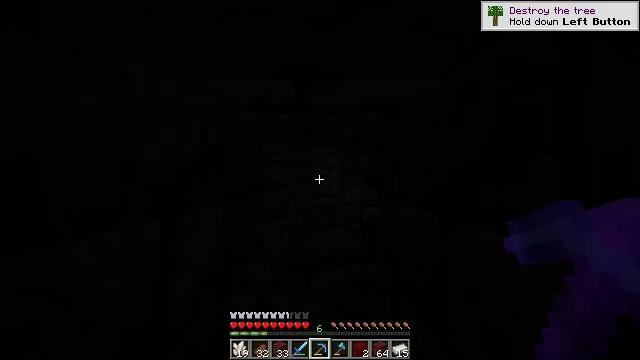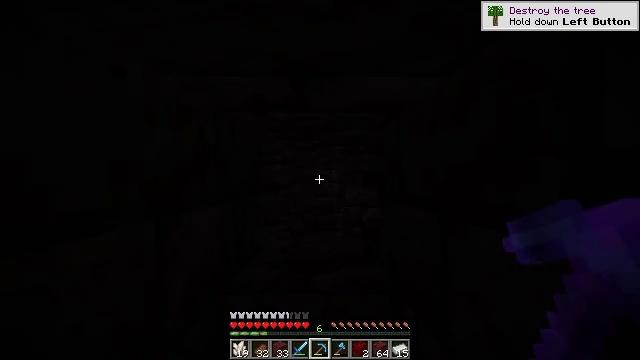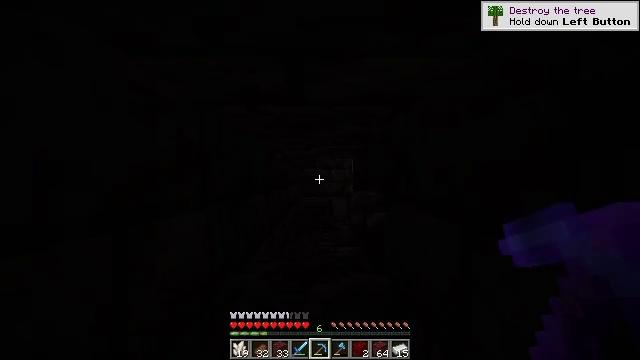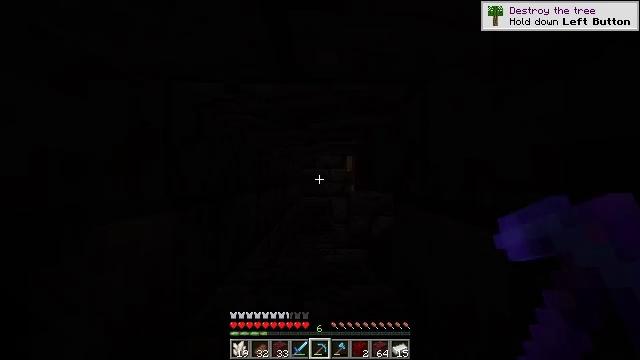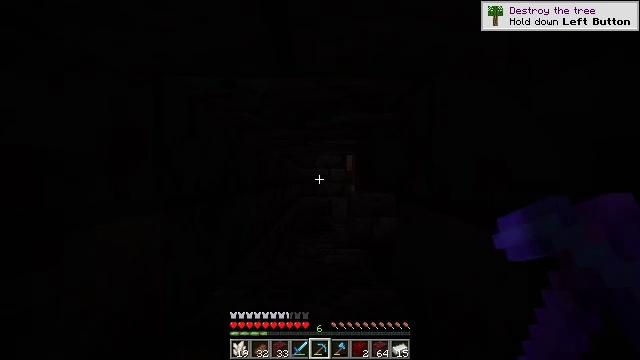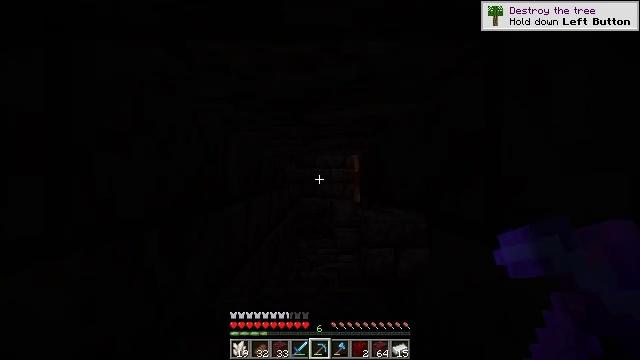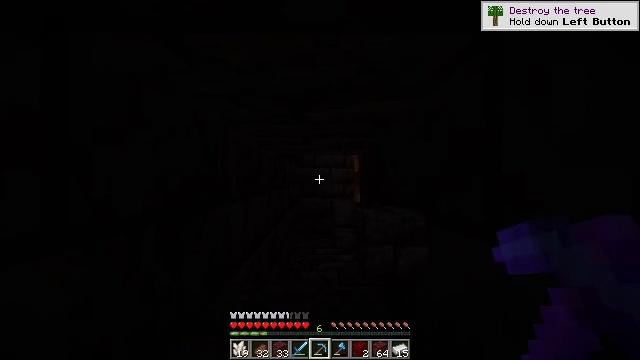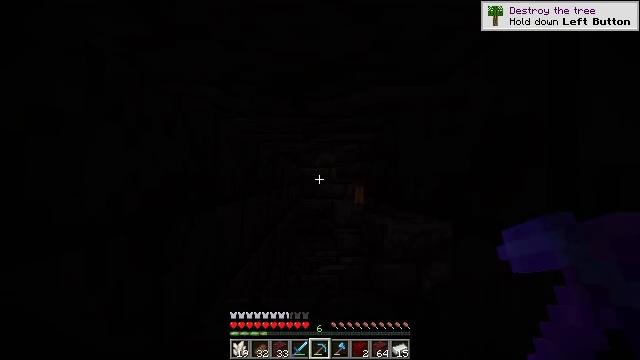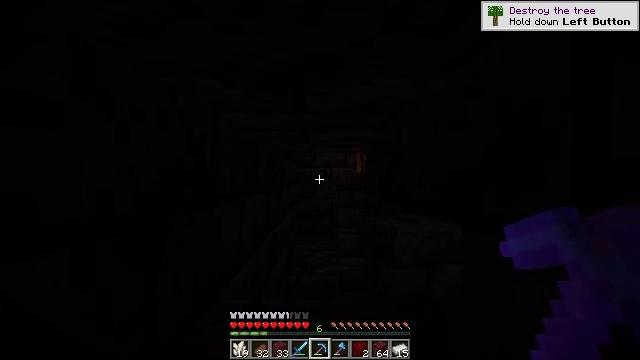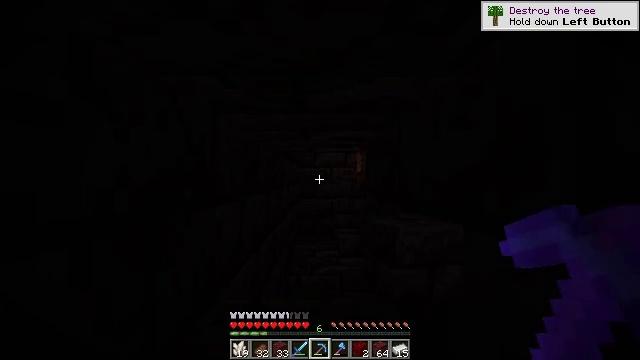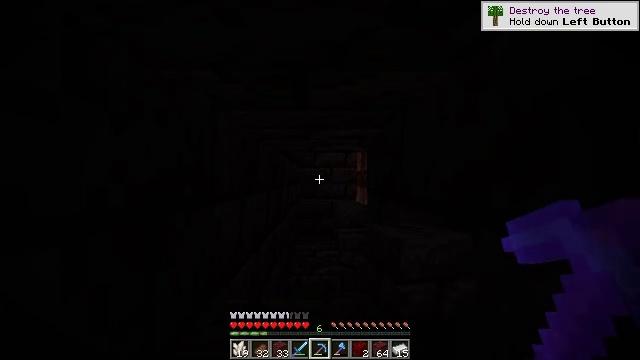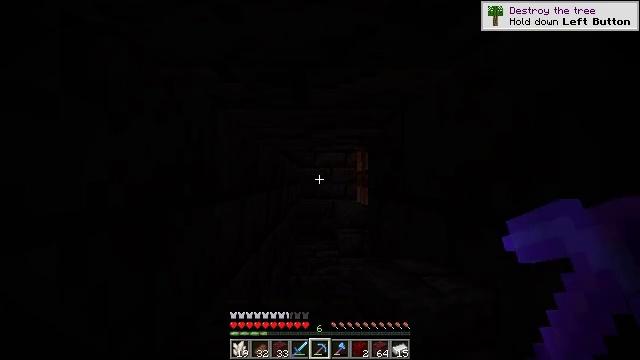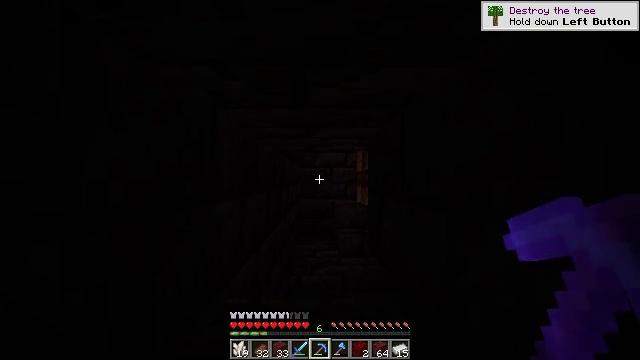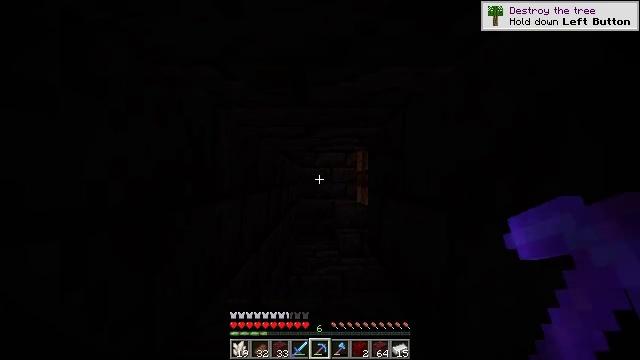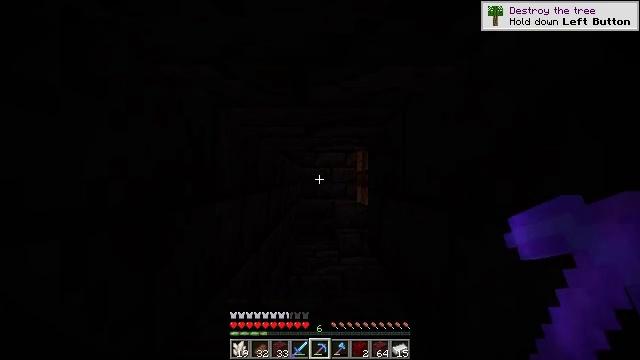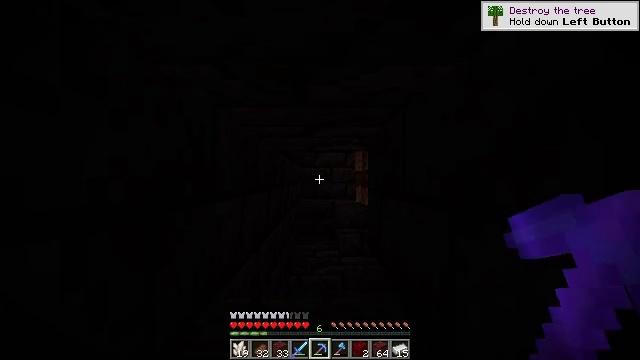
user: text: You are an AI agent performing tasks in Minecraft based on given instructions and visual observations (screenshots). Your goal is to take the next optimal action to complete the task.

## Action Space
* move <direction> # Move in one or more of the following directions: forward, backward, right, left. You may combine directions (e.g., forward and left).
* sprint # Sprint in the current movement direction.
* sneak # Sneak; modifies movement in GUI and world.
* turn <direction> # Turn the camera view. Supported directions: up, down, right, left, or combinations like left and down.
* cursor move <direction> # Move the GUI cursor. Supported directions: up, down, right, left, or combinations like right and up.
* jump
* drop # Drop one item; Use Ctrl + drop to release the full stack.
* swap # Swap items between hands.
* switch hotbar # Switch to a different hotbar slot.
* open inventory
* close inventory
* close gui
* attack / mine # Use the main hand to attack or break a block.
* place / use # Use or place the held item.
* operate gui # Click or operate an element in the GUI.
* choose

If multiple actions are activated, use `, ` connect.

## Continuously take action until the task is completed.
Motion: motion action
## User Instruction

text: Mine cracked polished blackstone bricks from a fortress.
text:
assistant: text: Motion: move forward, attack / mine
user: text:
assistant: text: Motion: move forward, attack / mine
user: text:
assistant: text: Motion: move forward, attack / mine
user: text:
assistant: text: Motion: move forward, attack / mine
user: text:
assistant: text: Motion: move forward, attack / mine
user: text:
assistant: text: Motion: attack / mine
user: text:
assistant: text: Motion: attack / mine
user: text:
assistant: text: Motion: attack / mine
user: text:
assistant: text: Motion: attack / mine
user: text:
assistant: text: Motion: attack / mine
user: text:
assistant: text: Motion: attack / mine
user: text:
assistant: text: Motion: attack / mine
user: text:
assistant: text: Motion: attack / mine
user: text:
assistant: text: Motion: attack / mine
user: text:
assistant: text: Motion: attack / mine
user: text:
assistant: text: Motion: no_op
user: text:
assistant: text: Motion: no_op
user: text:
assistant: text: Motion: no_op
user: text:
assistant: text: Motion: no_op
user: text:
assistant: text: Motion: move back
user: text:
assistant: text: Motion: move back
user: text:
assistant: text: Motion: move back
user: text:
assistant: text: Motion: move back
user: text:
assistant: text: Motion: move back
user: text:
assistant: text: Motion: no_op
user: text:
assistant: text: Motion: turn right and down
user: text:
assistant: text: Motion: turn down
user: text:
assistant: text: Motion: turn down
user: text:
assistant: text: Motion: turn left and down
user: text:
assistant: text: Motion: turn down